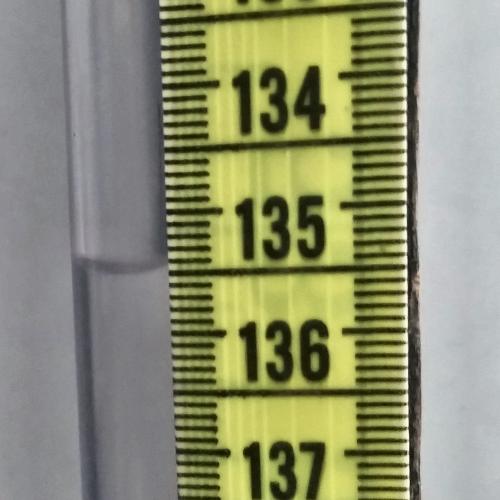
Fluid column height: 135.5 cm